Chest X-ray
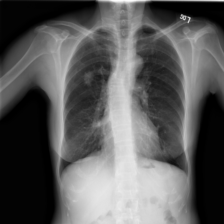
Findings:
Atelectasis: negative
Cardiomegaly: negative
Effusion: negative
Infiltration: negative
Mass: positive
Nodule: negative
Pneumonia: negative
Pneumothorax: negative
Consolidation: negative
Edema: negative
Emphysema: negative
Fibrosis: negative
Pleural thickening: negative
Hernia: negative